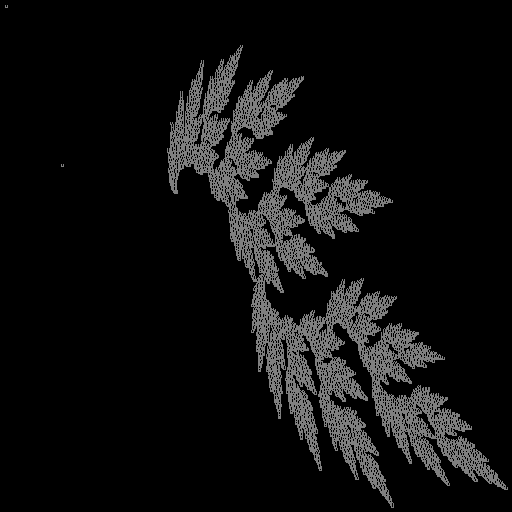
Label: cedarleaf